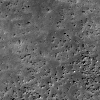
Atmospheric dust classification: not_dusty